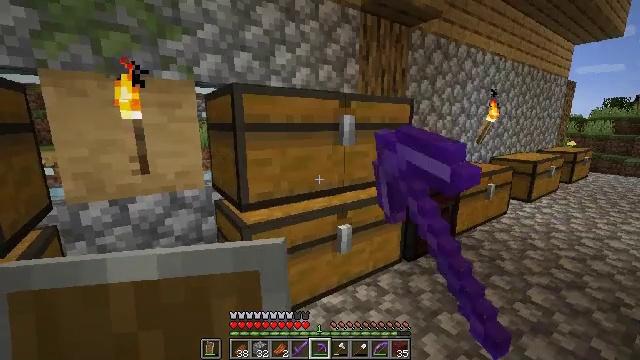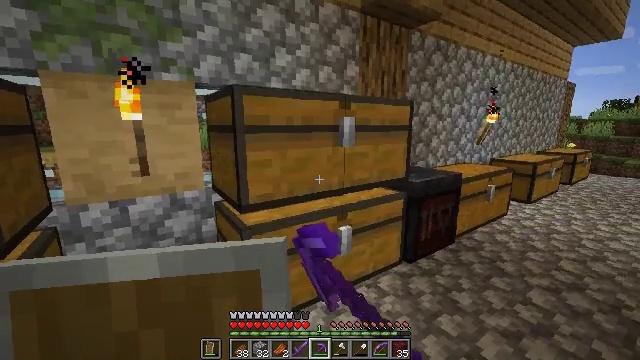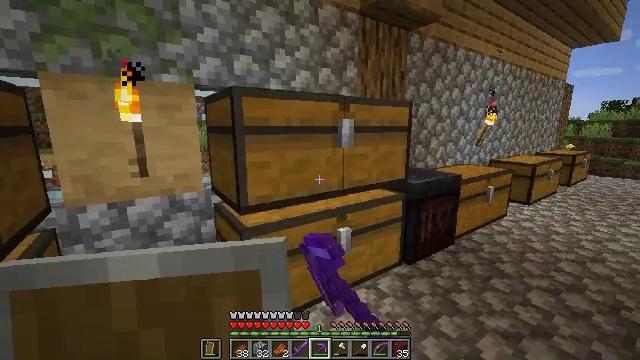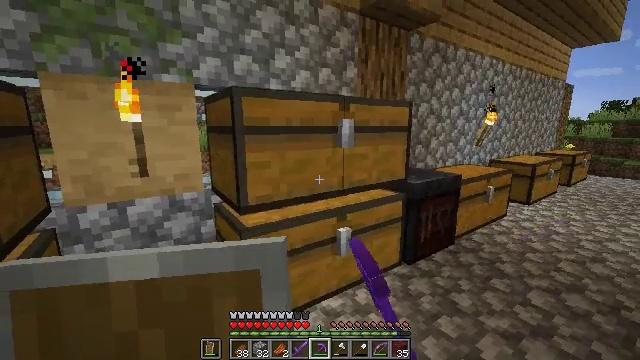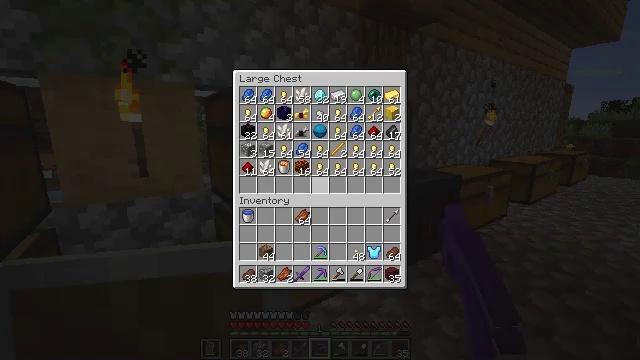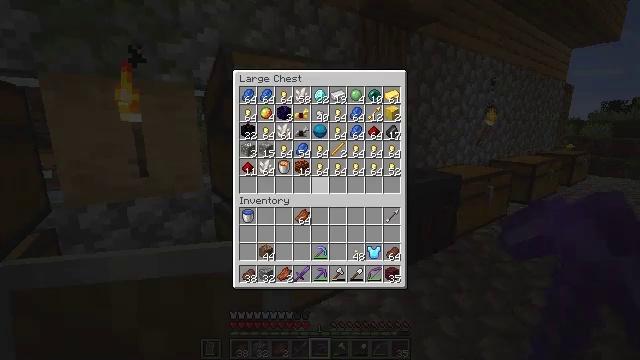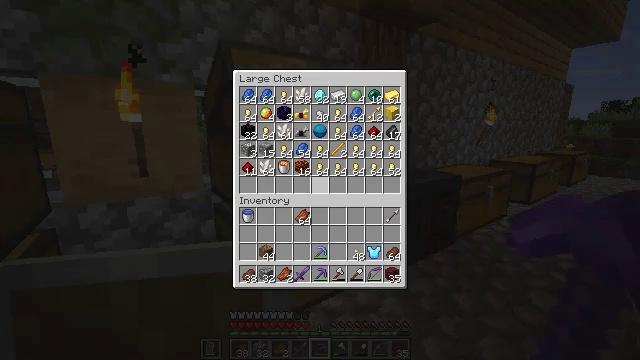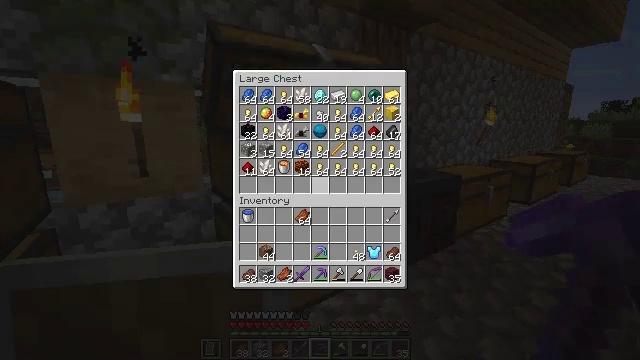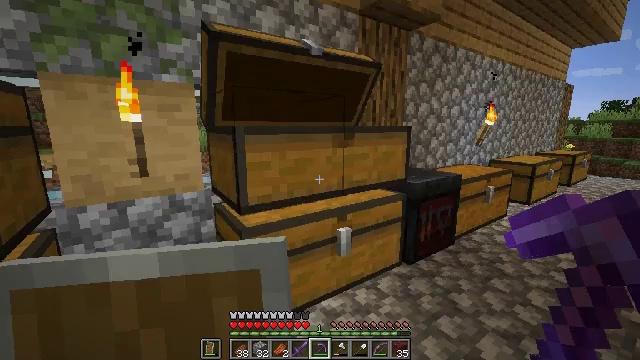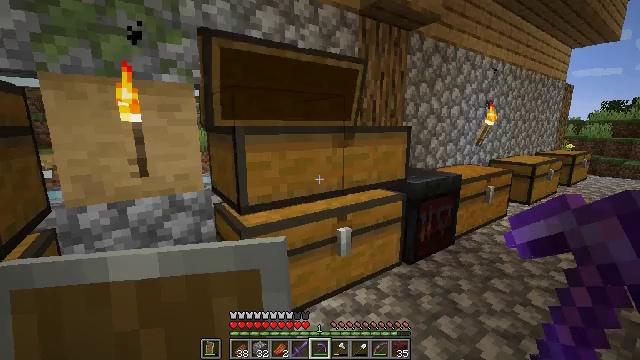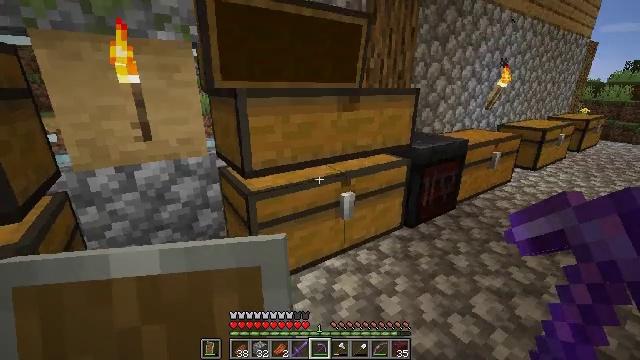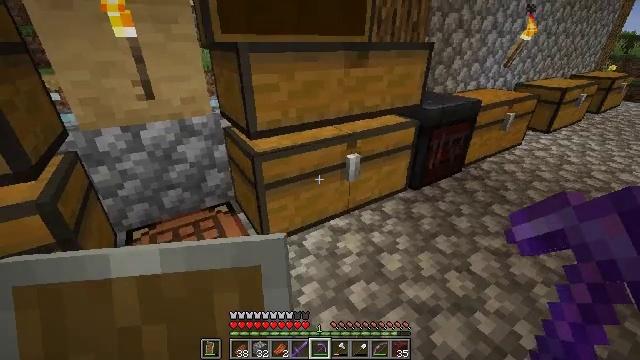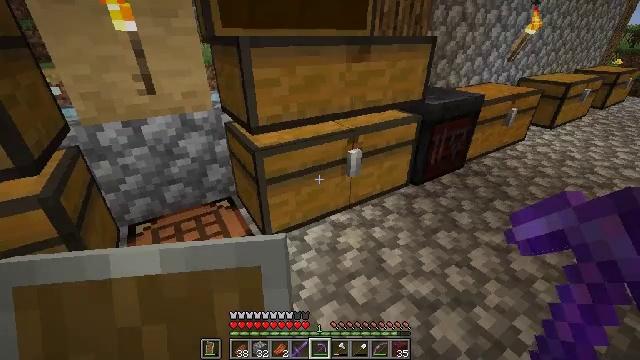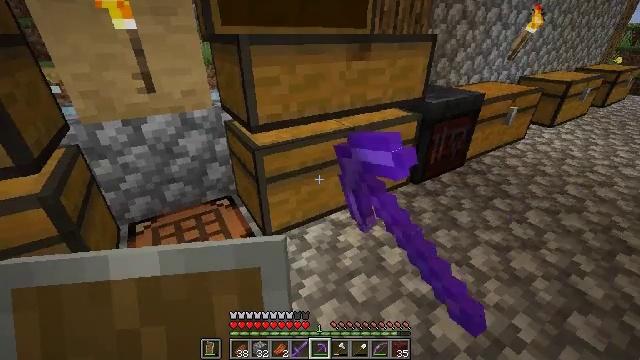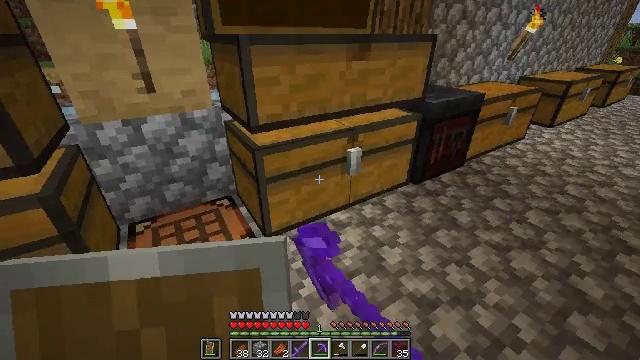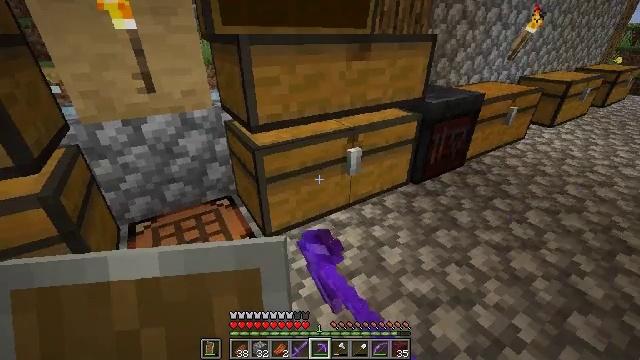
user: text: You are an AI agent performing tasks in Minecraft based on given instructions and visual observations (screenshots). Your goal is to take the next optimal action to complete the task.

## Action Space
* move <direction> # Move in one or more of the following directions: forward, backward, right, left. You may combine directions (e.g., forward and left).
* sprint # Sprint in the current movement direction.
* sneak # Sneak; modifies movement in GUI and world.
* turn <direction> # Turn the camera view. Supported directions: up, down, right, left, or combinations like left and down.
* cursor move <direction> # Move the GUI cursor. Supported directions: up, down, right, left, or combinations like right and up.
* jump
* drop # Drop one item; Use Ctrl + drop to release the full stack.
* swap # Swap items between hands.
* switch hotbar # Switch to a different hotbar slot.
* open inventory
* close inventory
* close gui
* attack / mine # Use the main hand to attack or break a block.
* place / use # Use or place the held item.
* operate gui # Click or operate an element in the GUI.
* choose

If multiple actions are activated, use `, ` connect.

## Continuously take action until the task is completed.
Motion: motion action
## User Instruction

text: Use the smithing table interface to craft a netherite chestplate.
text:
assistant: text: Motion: use / place
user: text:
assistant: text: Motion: no_op
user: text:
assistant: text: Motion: no_op
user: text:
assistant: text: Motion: no_op
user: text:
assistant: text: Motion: no_op
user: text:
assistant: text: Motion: no_op
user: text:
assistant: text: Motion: no_op
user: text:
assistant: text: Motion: close inventory
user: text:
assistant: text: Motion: close inventory
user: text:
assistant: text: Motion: turn down, close inventory
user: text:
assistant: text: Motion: turn left and down
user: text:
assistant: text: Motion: turn down, use / place
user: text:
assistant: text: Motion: use / place
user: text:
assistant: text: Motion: use / place
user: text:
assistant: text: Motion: no_op
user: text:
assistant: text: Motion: no_op
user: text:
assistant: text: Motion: no_op
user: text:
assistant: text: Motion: no_op
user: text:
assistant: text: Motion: no_op
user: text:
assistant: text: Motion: no_op
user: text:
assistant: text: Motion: no_op
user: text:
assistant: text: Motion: turn up
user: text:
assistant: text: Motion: sneak, turn up
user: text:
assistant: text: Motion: sneak, turn right and up
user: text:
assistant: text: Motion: sneak, turn right and up
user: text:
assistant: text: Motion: sneak
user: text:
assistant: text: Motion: sneak
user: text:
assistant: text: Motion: sneak
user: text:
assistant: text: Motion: sneak, turn up
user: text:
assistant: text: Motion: sneak